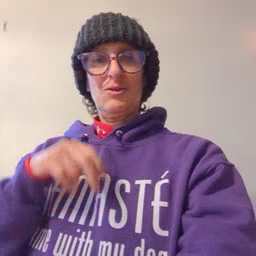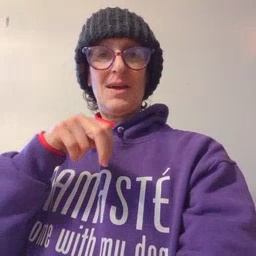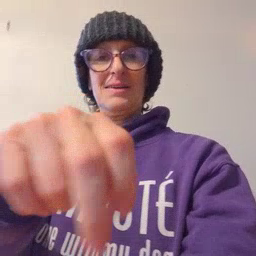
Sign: ride